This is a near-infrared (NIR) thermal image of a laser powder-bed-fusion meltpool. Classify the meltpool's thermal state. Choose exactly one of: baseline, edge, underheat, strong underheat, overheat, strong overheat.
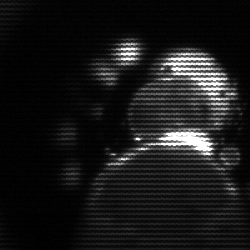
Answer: baseline